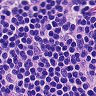
Metastatic tissue present: no